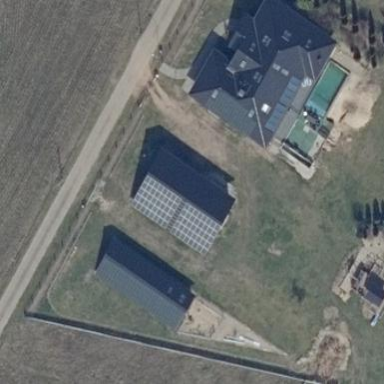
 generating electricity through photovoltaic methods."